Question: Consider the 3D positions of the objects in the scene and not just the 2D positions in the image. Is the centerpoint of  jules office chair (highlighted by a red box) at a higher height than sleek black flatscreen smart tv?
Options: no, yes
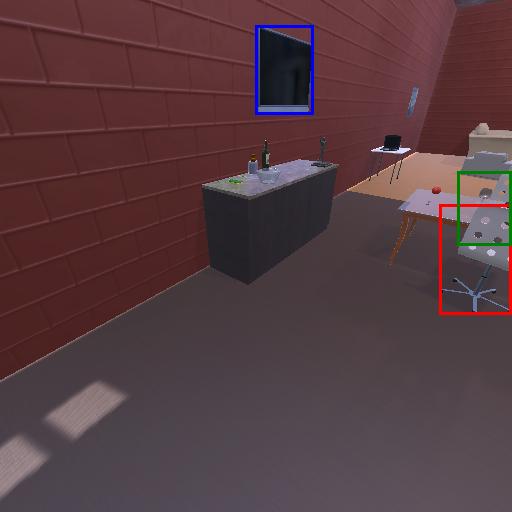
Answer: no